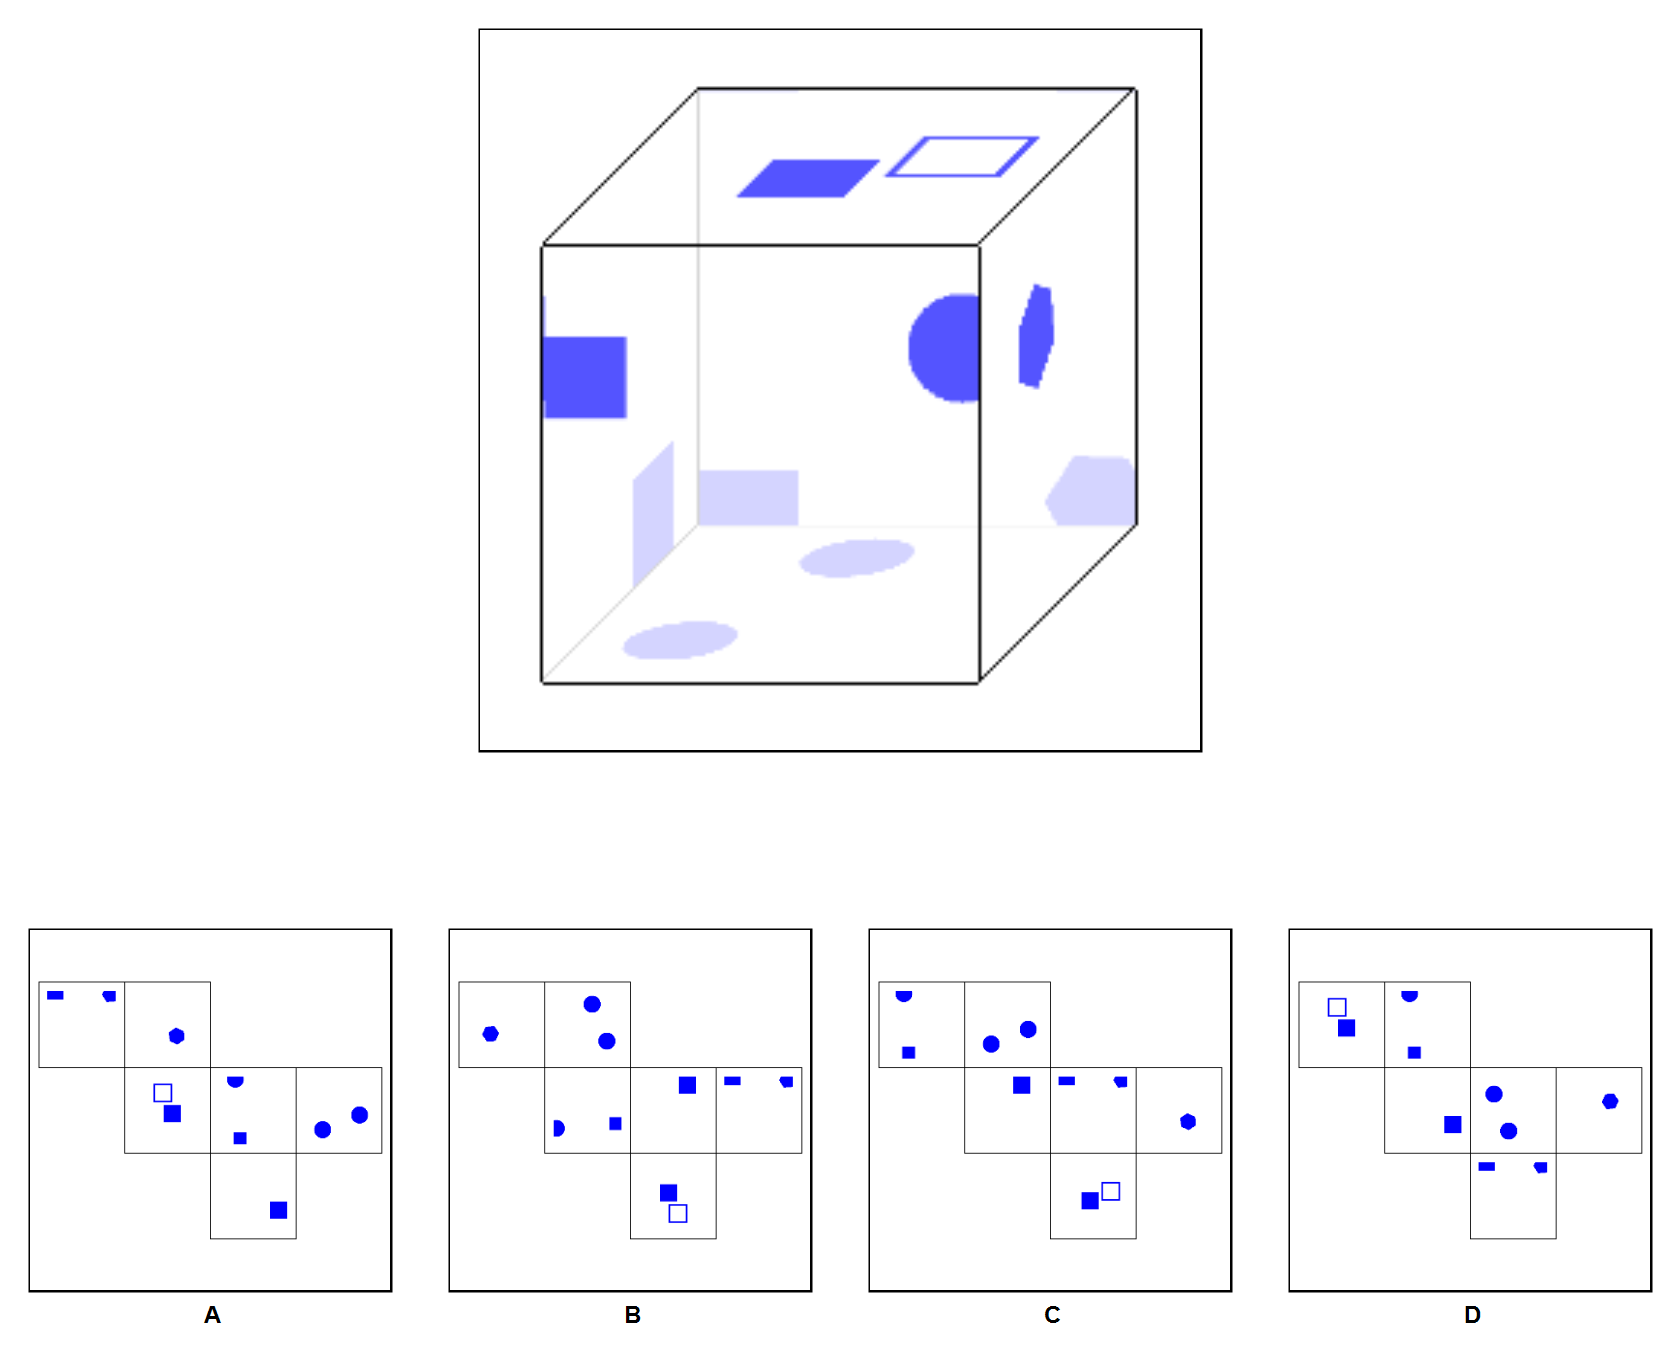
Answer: B